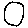
Label: circle